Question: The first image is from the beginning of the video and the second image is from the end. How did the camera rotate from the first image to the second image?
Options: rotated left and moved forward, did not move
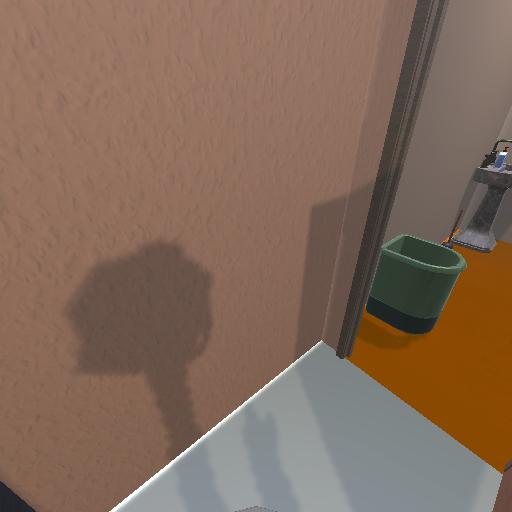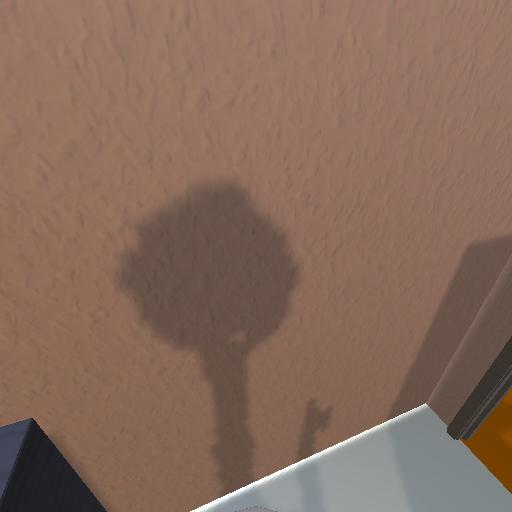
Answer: rotated left and moved forward